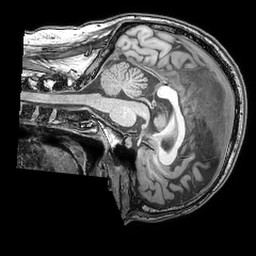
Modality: T1w
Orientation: sagittal
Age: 38
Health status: ill
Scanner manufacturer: philips
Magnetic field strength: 3 T
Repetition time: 0.007 s
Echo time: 0.0035 s